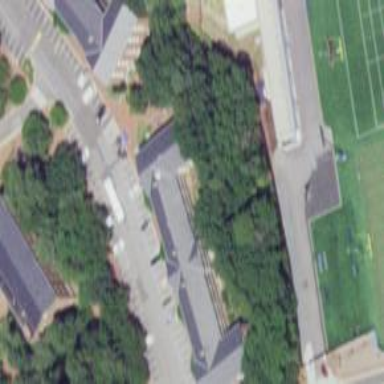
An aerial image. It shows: Dormitory building.